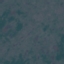
Label: HerbaceousVegetation